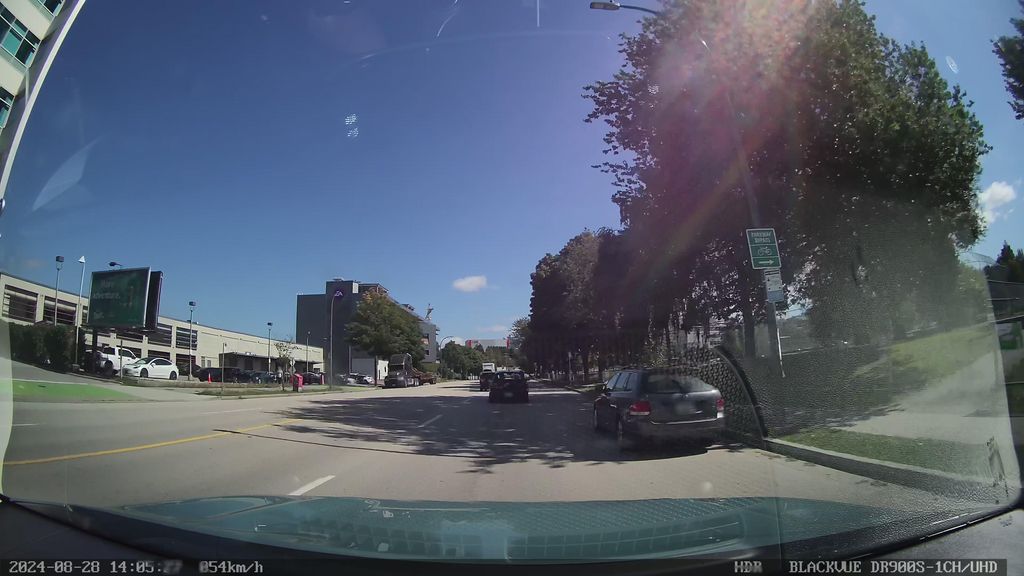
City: vancouver